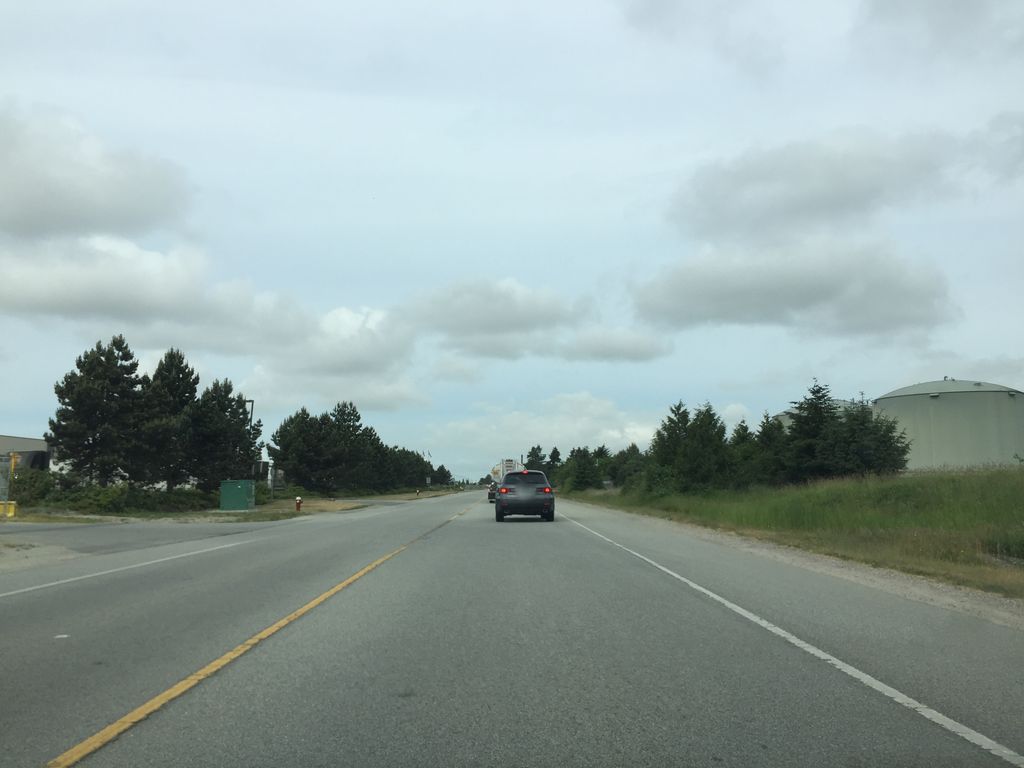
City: vancouver